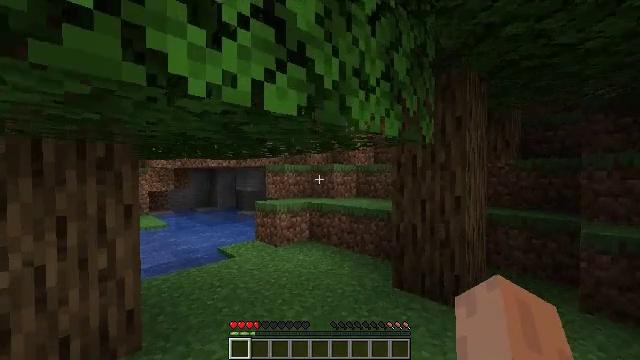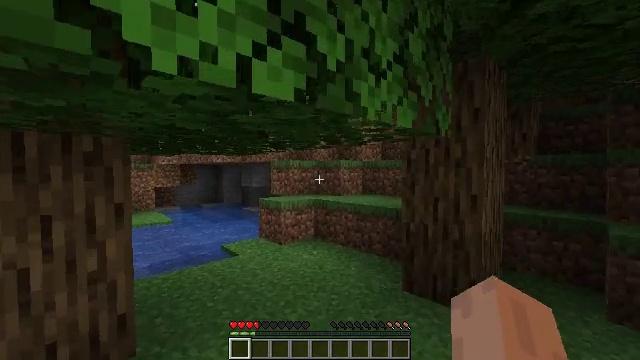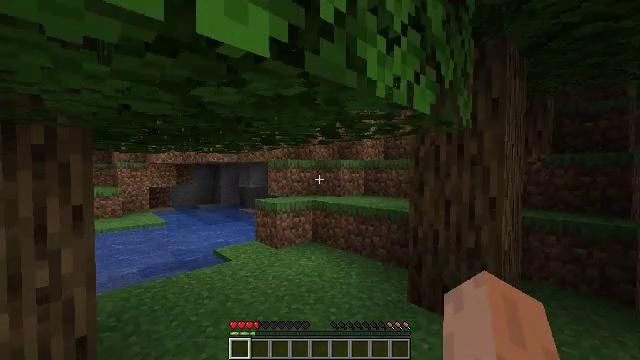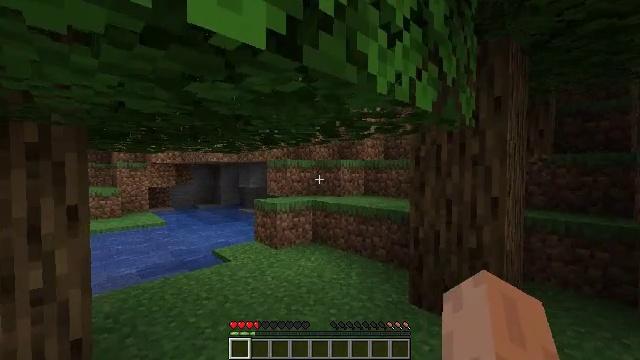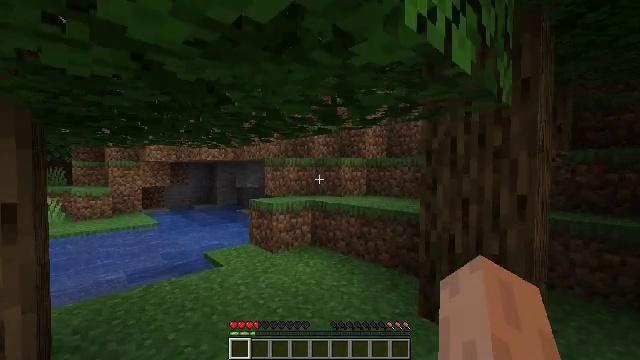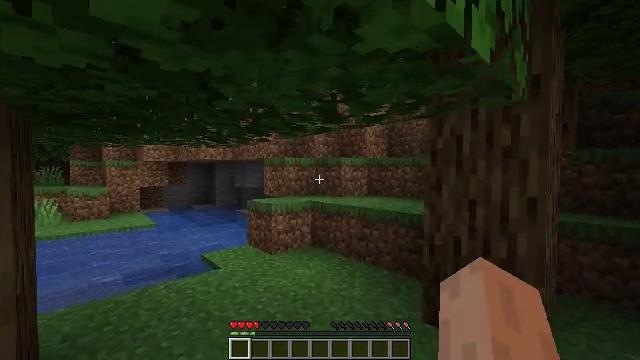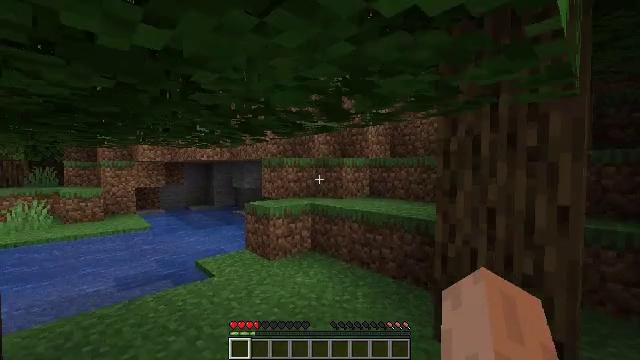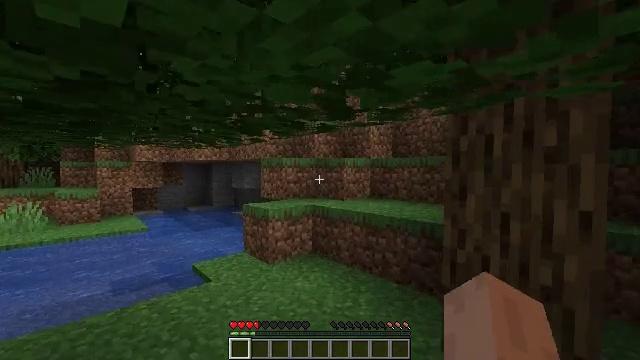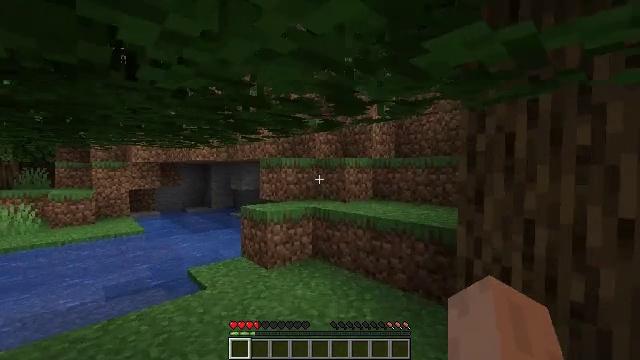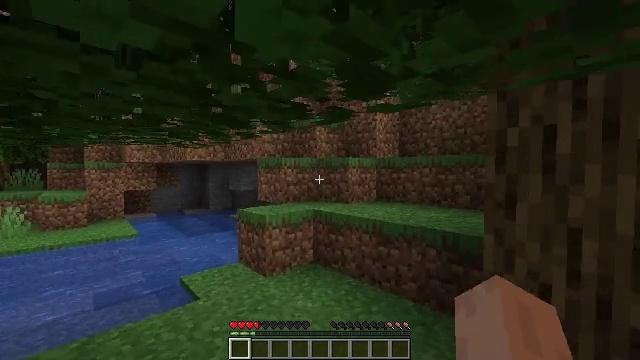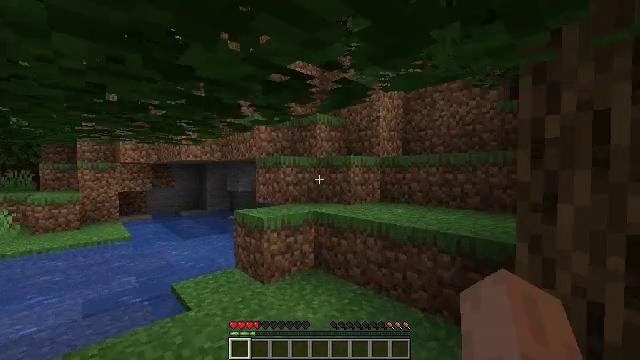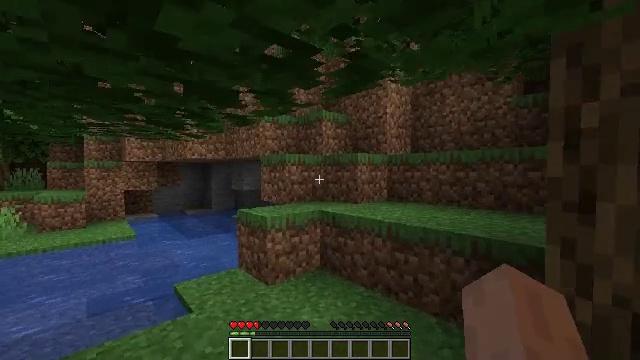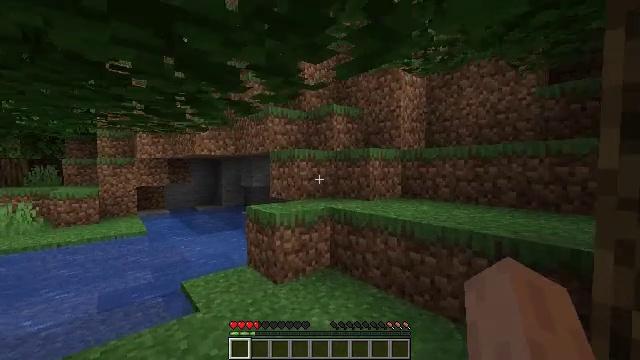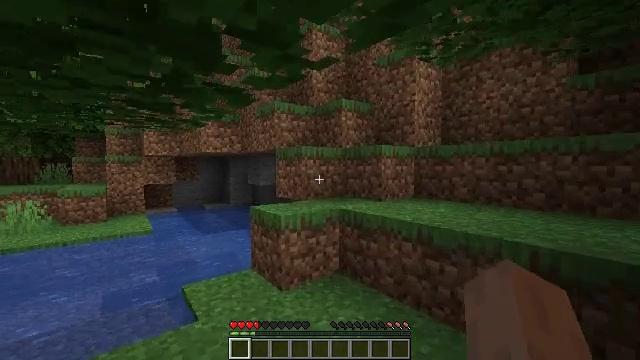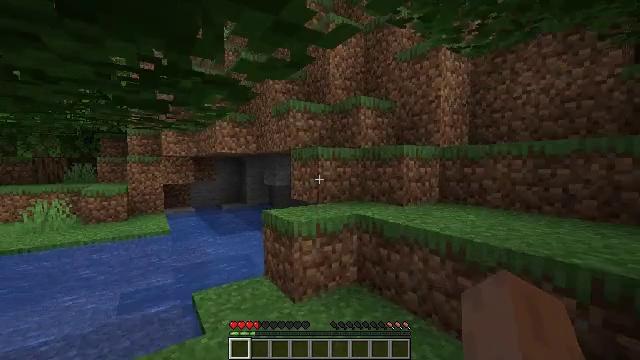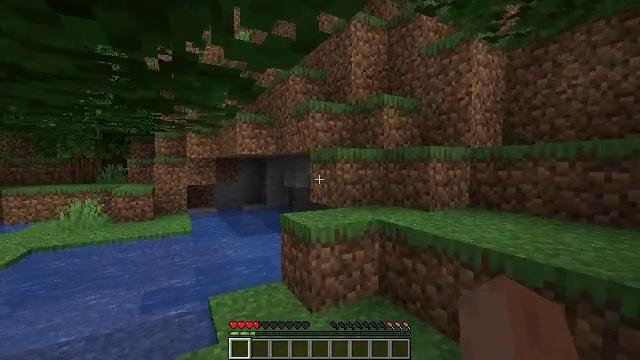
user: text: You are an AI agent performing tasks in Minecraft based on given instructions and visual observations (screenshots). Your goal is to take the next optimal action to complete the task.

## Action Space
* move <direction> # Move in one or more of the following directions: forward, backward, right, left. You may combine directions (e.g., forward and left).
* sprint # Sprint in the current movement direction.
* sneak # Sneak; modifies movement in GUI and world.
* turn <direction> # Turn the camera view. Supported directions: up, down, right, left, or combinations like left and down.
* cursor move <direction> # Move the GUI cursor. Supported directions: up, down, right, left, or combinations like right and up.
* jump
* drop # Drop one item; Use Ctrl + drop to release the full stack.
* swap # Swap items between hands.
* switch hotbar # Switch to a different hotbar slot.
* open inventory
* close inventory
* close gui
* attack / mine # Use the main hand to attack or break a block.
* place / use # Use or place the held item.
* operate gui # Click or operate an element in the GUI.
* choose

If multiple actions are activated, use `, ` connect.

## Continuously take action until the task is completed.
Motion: motion action
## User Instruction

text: Harvest birch leaves for decorations.
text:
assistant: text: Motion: move forward, sprint, turn left
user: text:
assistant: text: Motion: move forward, sprint
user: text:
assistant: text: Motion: move forward, sprint
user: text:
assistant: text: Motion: move forward, sprint
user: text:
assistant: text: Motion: move forward, sprint
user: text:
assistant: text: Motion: move forward, sprint
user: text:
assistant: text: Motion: move forward, sprint
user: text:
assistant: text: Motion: move forward, sprint
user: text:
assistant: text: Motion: move forward, sprint
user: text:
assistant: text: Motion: move forward, sprint
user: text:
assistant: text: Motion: move forward, sprint, turn left
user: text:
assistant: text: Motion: move forward, sprint, turn left
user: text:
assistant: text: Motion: move forward, sprint, turn left
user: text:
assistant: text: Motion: move forward, sprint, turn left
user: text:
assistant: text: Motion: move forward, sprint, turn left
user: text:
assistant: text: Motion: move forward, sprint, turn left
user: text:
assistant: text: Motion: move forward, sprint, turn left
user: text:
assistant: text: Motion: move forward, sprint
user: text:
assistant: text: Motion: move forward, sprint, turn left
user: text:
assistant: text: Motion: move forward, sprint, turn left
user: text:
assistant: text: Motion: move forward, sprint, turn left
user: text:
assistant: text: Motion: move forward, sprint, turn left
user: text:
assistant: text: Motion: move forward, sprint, turn left
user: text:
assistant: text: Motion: move forward, sprint, turn left
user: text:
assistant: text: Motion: move forward, sprint, turn left
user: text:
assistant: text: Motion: move forward, sprint, turn left
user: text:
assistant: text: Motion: move forward, sprint
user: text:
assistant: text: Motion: move forward, sprint
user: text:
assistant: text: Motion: move forward, sprint
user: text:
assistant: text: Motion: move forward, sprint